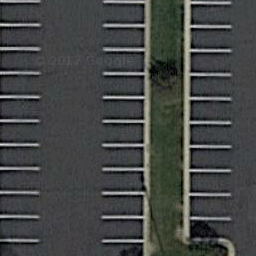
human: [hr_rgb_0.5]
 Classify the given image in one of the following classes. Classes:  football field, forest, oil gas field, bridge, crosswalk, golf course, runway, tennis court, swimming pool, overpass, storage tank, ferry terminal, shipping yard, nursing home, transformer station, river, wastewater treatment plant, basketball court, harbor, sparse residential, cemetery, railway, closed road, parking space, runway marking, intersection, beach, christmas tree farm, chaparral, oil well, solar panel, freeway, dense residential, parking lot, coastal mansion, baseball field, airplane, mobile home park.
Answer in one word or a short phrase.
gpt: parking space